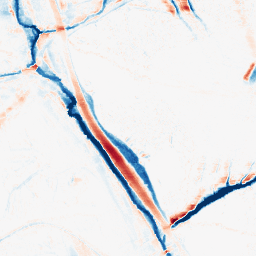
Category: morphological
Decomposition family: morphological_ellipse
Decomposition parameters: operation: average
width: 10
height: 20
Upsampling method: bspline
Upsampling parameters: scale: 8
Upsampling scale: 8